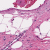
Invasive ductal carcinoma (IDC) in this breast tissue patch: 0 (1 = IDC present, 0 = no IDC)